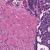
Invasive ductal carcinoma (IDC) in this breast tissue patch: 1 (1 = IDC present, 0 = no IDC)